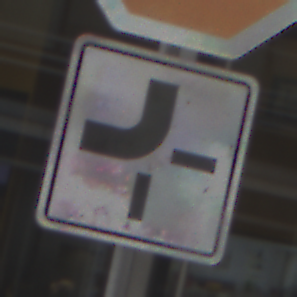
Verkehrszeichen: VerlaufVorfahrtsstrasse2
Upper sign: Stop
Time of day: Midday
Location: Outdoor (Urban)
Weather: Overcast
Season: NotSpecified
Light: Natural